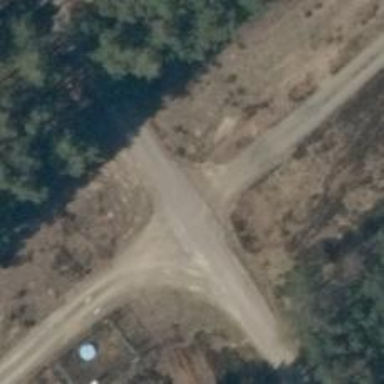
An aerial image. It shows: Gravel track with grade2 quality.